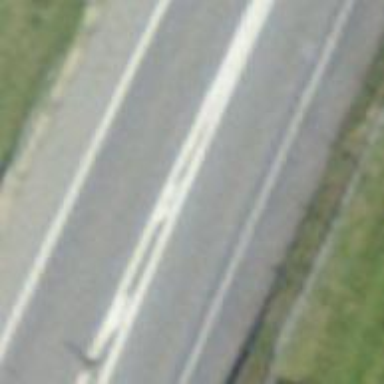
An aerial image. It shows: Asphalt trunk motorway.